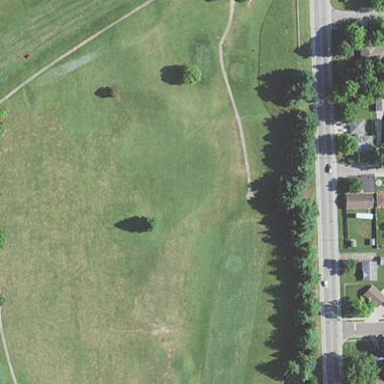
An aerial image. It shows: Grassy area designated as driving range for golf.